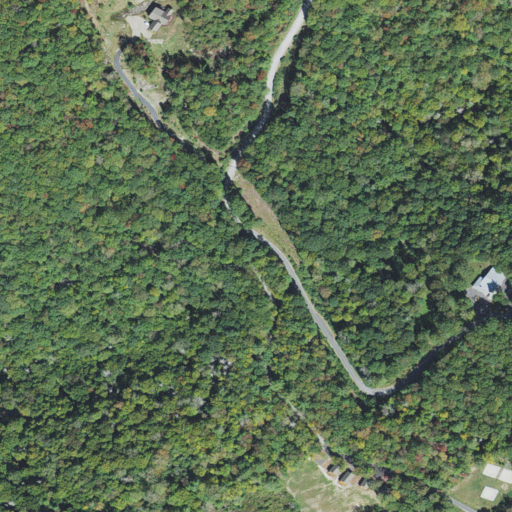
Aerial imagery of gap in North Carolina named Packs Gap containing deciduous forest, mixed forest, open development, shrub, and evergreen forest